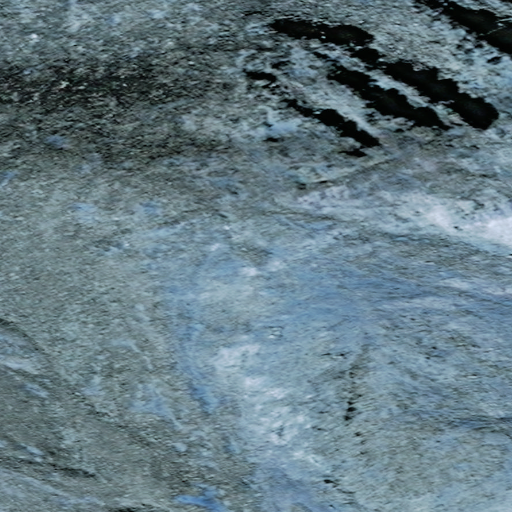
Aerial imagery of mountain in Alaska named Nichenthraw Mountain containing only unknown